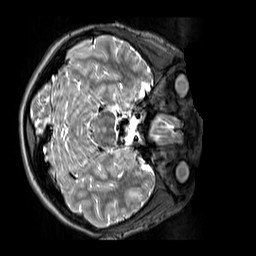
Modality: T2w
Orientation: axial
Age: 12
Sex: female
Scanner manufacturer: siemens
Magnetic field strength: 3 T
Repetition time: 3.2 s
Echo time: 0.408 s